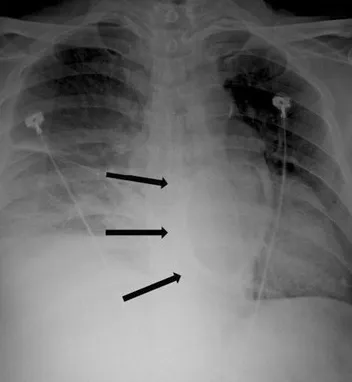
A chest roentgenogram showed a ring-shaped pericardial calcification (arrows).
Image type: radiology (x_ray)